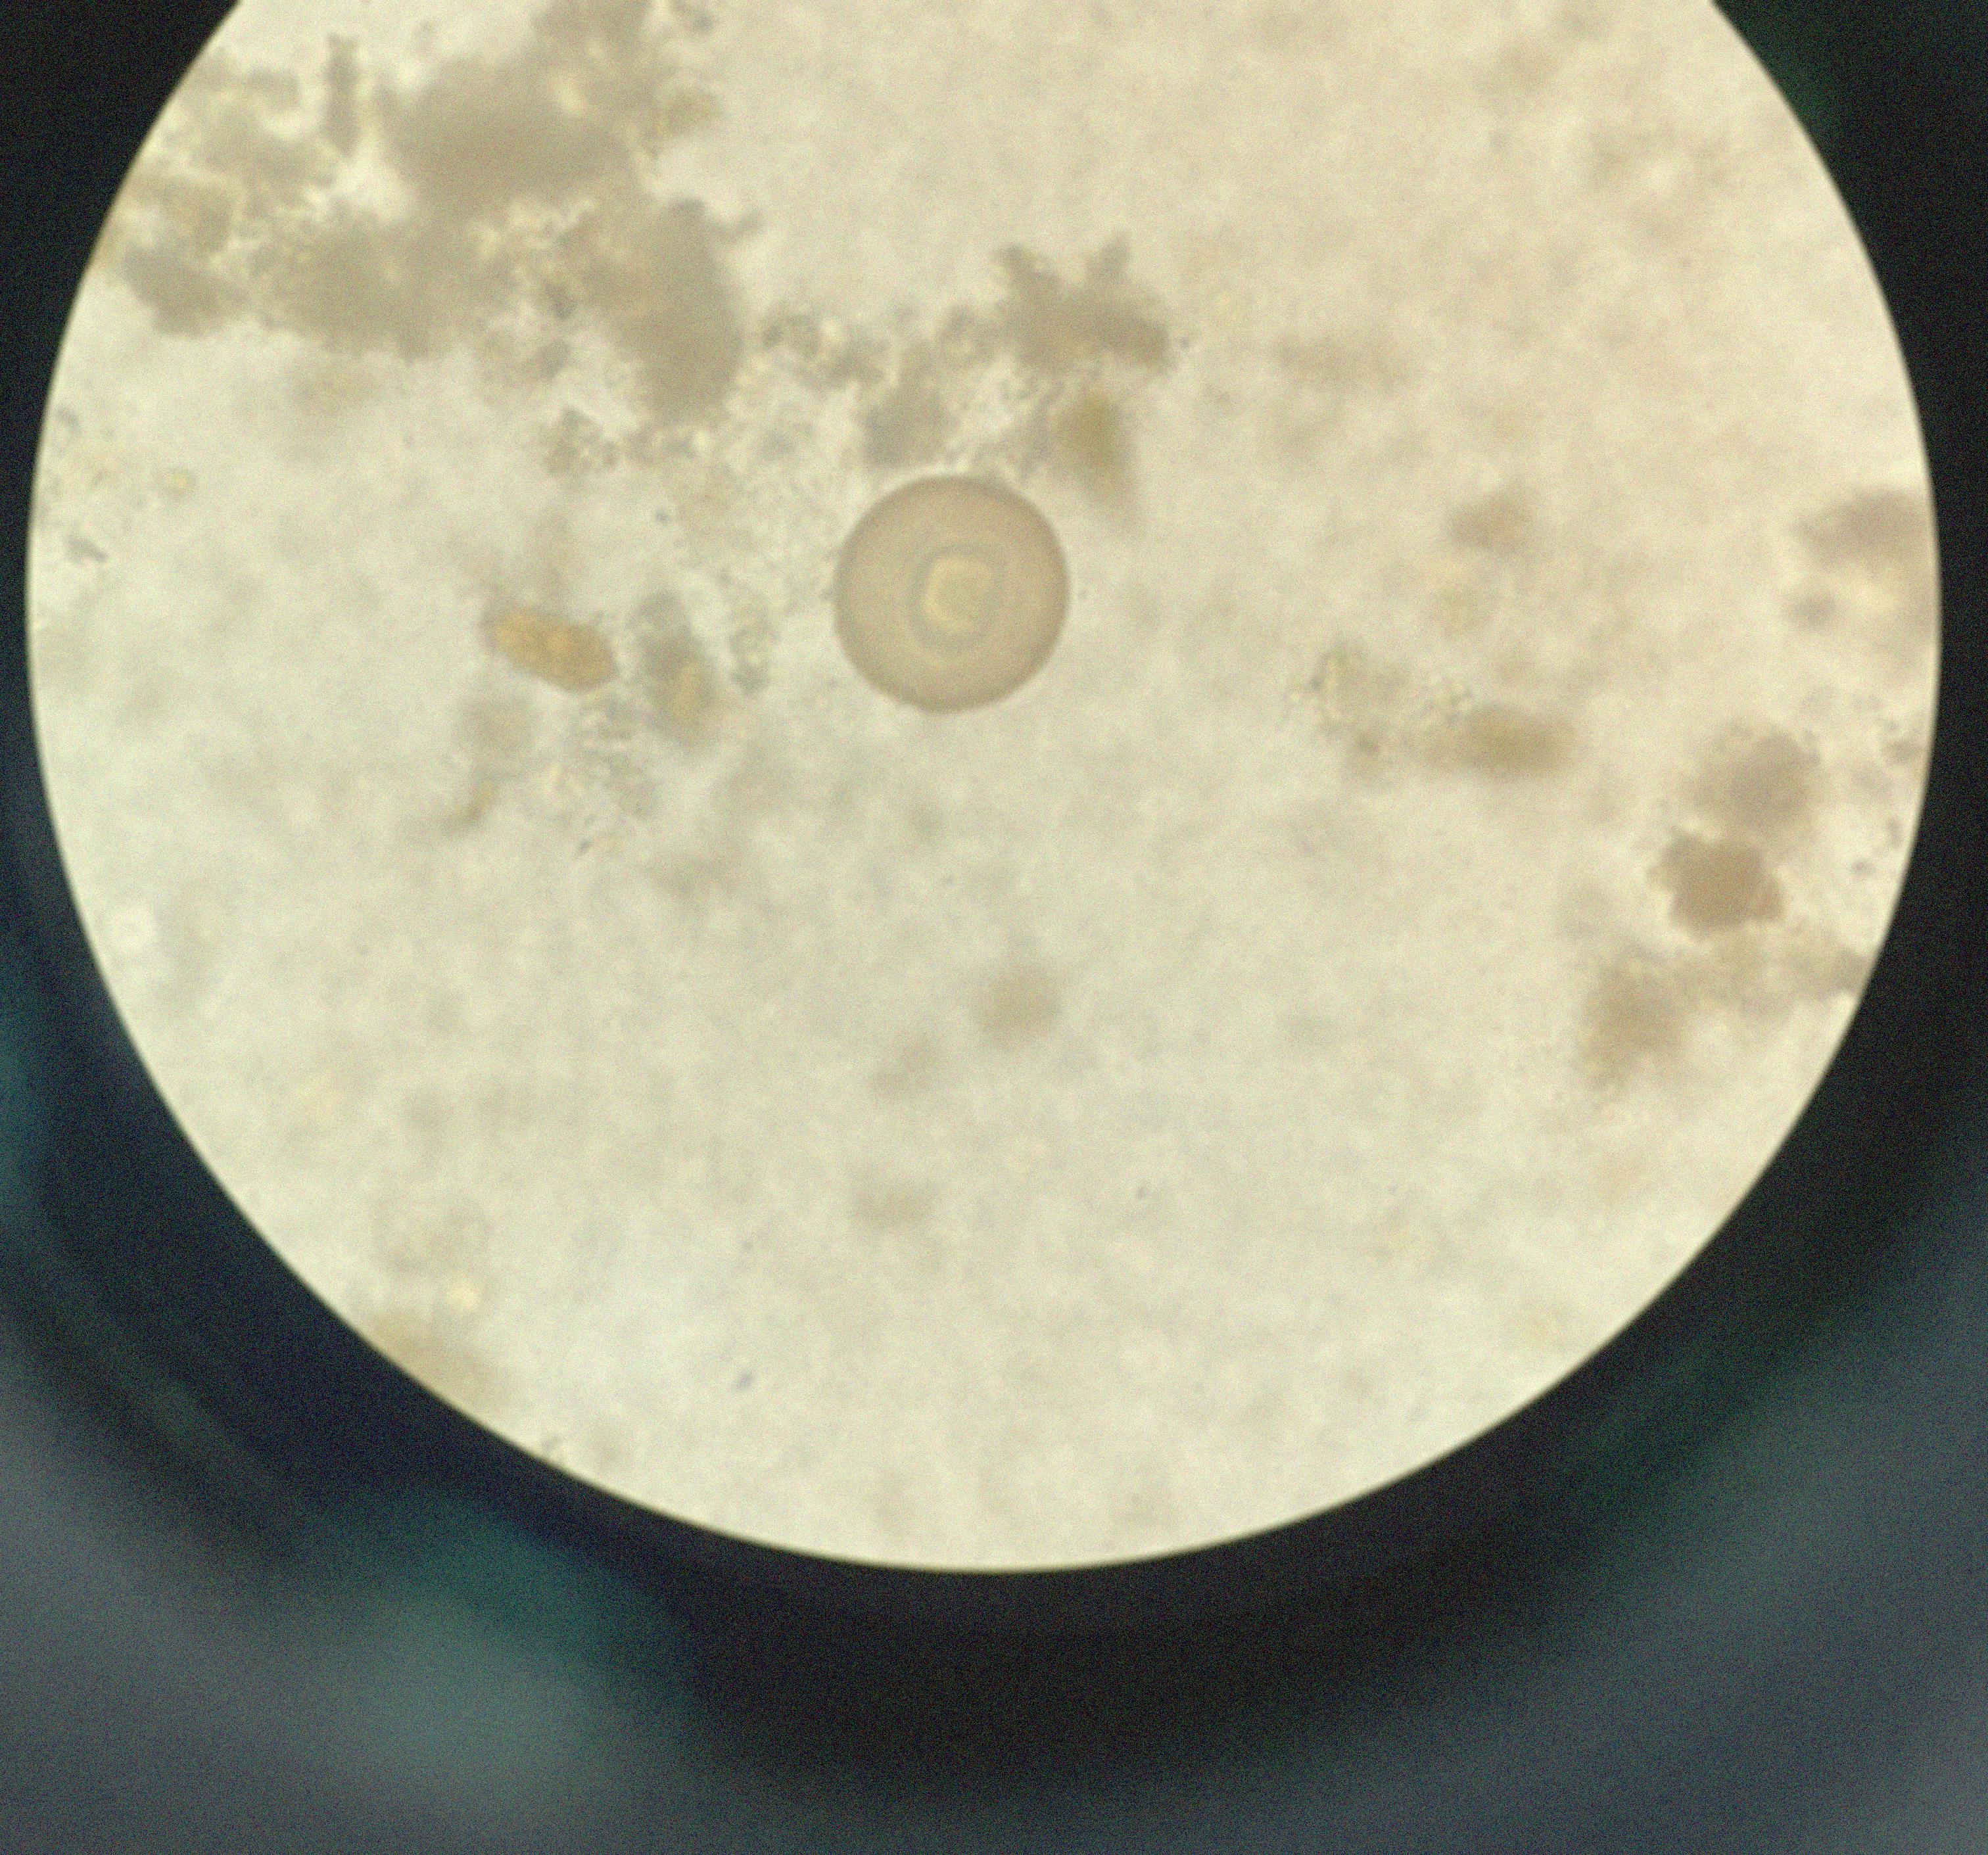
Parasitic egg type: Hymenolepis diminuta